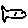
Label: fish